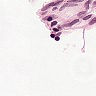
Metastatic tissue present: no